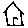
Label: house